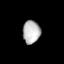
Tissue: lung
Cell type: Epithelial cells
Senescence score: 0.1677
Nuclear area (px): 389
Mean DAPI intensity: 185.738